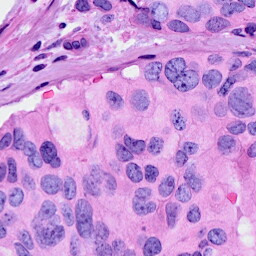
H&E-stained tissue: Breast